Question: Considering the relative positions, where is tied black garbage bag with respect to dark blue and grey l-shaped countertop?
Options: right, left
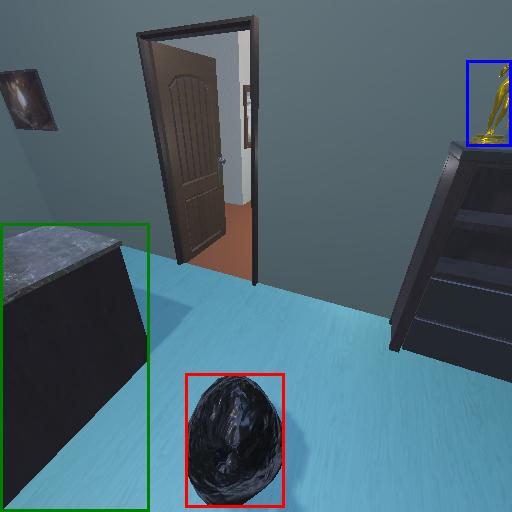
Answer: right